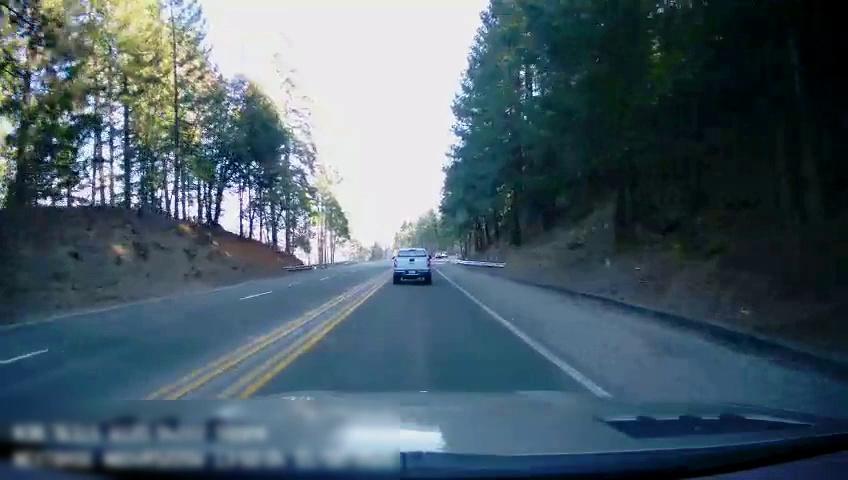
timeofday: Day
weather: Sunny
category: Drivable Space
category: Vehicles | Truck
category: Lanes | Alternate Lane
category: Lanes | Current Lane
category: Lanes | Current Lane
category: Lanes | Opposite Lane
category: Lanes | Opposite Lane
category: Lanes | Opposite Lane
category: Lanes | Opposite Lane